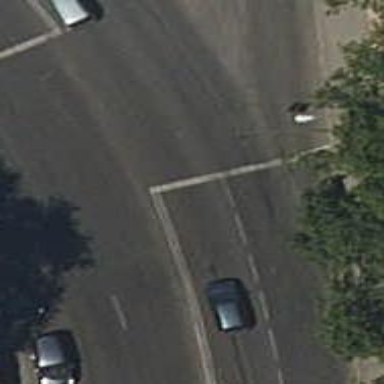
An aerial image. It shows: Road with traffic signals.